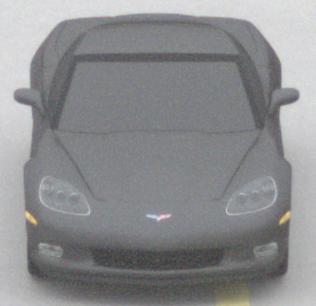
Make: Chevrolet
Model: Corvette Coupé
Detailed model: Corvette (C6) Coupé
Model produced from: 2005/02
Model produced until: 2008/03
Doors: 3
Color: gray
Road condition: dry road
Daytime: midday
Contrast: low contrast